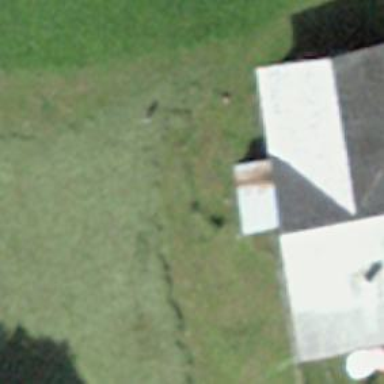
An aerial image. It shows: Farm building.